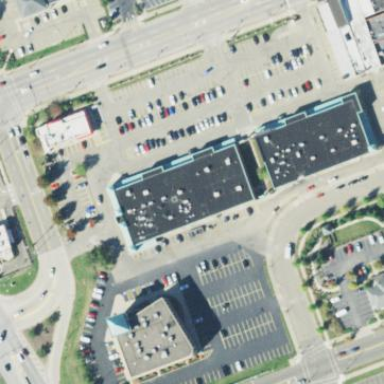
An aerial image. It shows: Retail area.